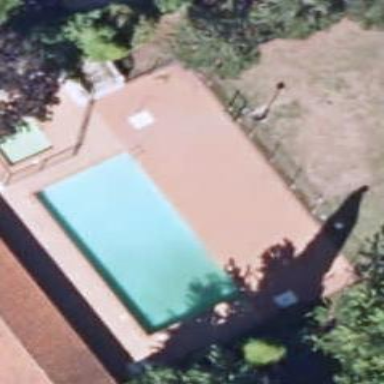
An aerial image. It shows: Outdoor swimming pool located on leisure land.